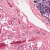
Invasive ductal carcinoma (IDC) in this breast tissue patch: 0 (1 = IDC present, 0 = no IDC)